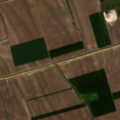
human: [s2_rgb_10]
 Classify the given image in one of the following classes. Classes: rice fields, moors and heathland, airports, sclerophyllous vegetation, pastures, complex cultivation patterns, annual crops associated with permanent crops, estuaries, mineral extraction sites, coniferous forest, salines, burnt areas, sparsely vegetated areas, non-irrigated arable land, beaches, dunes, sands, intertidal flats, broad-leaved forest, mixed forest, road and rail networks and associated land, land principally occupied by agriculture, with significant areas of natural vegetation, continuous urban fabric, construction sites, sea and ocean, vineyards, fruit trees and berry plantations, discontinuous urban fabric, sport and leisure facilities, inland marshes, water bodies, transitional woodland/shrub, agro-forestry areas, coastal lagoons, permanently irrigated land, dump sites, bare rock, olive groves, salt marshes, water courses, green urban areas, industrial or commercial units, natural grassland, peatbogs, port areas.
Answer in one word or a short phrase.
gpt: non-irrigated arable land, pastures